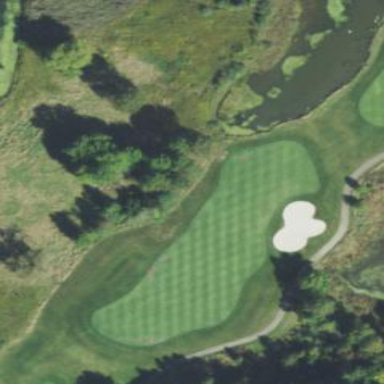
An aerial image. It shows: Golf fairway surrounded by grass.